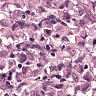
Metastatic tissue present: yes